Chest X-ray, AP view. Patient: 61 years old, sex M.
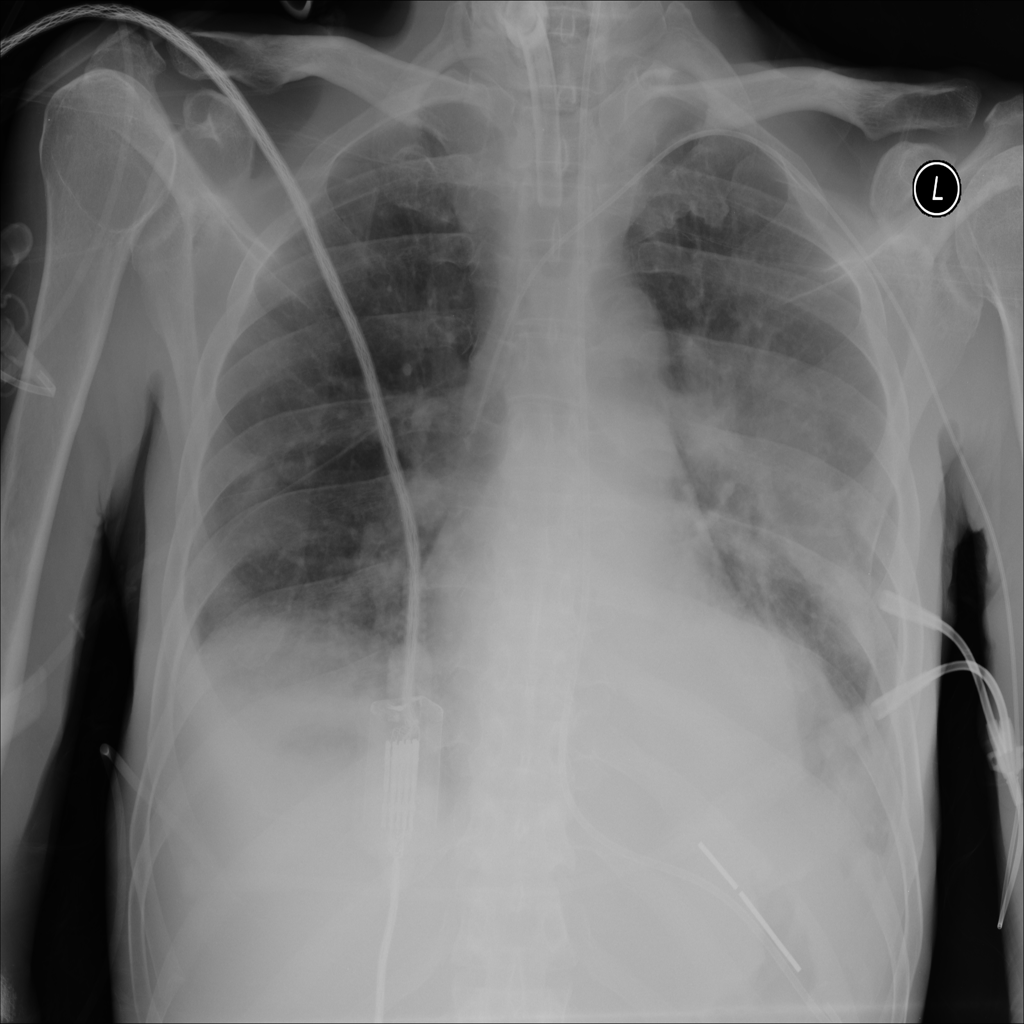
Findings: Atelectasis, Effusion